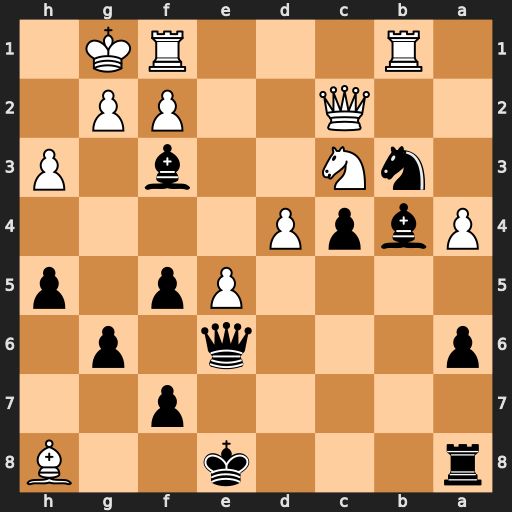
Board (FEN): r3k2B/5p2/p3q1p1/4Pp1p/PbpP4/1nN2b1P/2Q2PP1/1R3RK1
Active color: b
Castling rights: q
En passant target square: -
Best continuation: Nxd4 Qc1 Bxc3